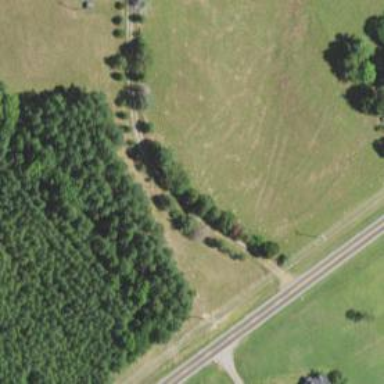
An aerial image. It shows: Driveway leading to service road.